Question: I'm trying to calculate a percentage value which uses an AVERAGEIFS function. Not quite sure how to describe it without context, so here's what I'm working with (minus 100+ rows of data):

I've made the function look in column D for values of "W" and column C for values of "Cache" ('=AVERAGEIFS(L6:L205,D6:D205,"W",C6:C205,"Cache"'). I was hoping there was a way to make this function look for values of "W" or "R" in column D, instead of just "W".
I tried writing: '=AVERAGEIFS(L6:L205,D6:D205,"W",C6:C205,"Cache")+AVERAGEIFS(L6:L205,D6:D205,"R",C6:C205,"Cache")'
But this just added the two percentages together, instead of considering boths rows which contain "W", or "R".
I also tried adding OR between the functions (instead of the +) with a variety of bracket combinations, but excel wasn't a fan of that.
If anyone has any suggestions or solutions to this I'd be grateful!
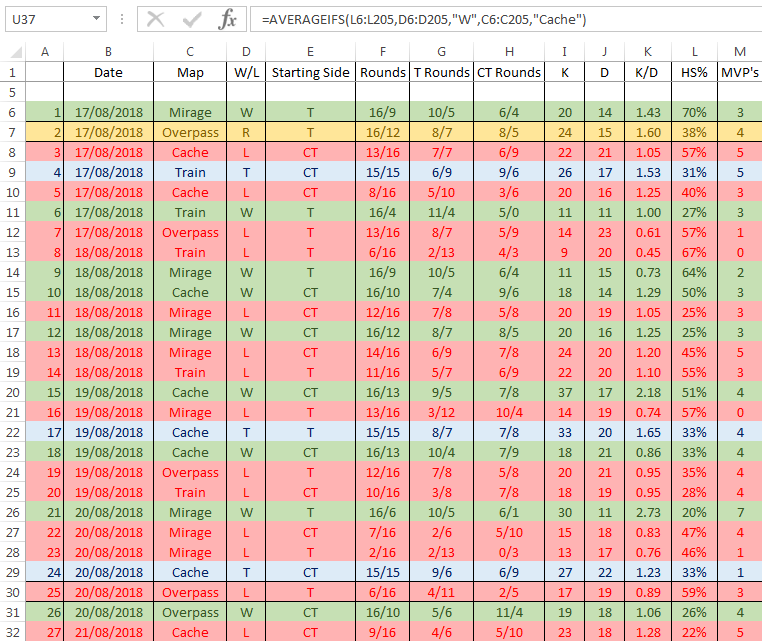
Answer: AVERAGE is defined as SUM/COUNT.
'''
=SUM(SUMIFS(L6:L205, D6:D205, {"R","W"}, C6:C205,"Cache"))/SUM(COUNTIFS(D6:D205, {"R","W"}, C6:C205,"Cache"))
'''